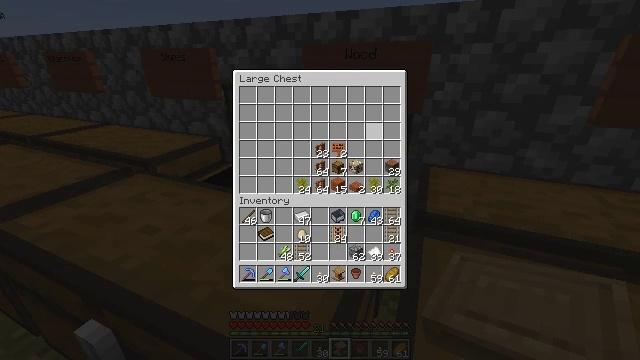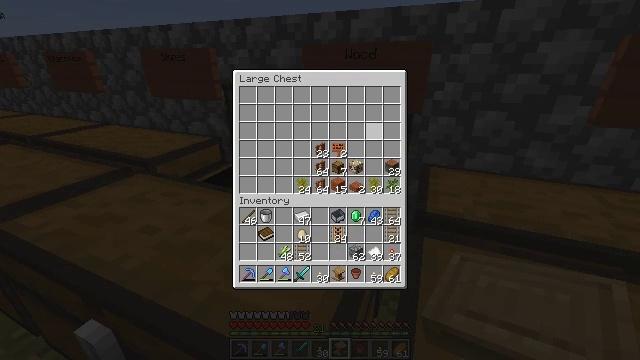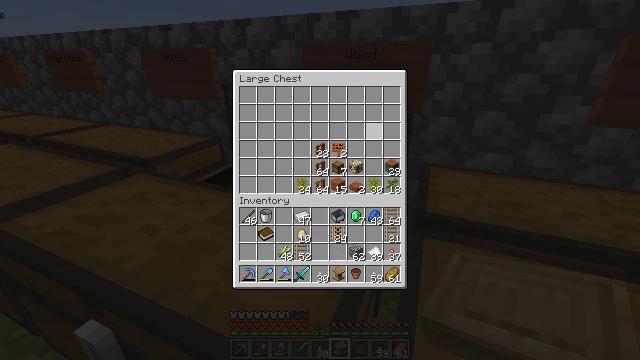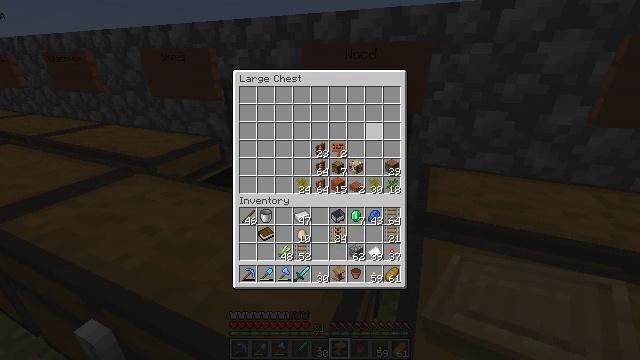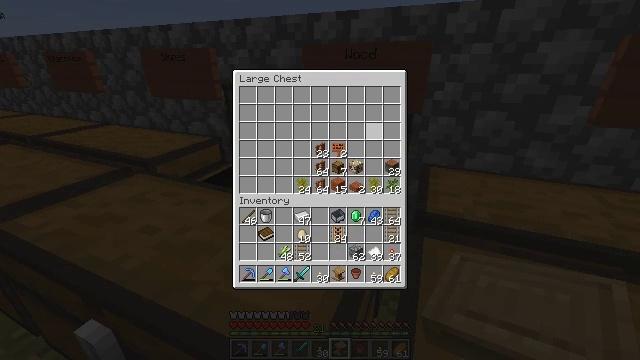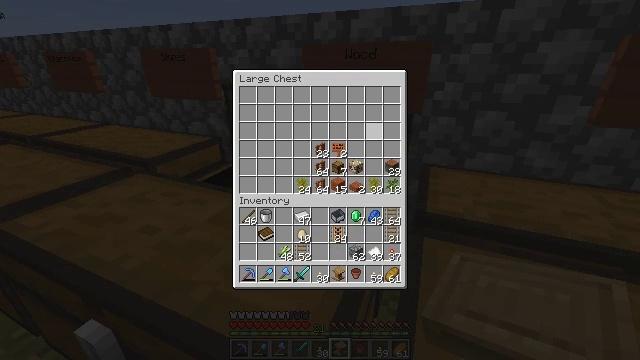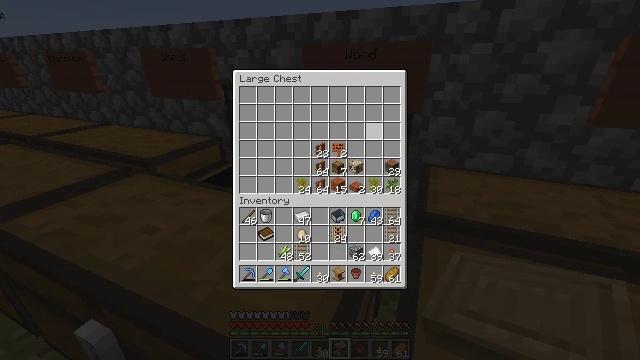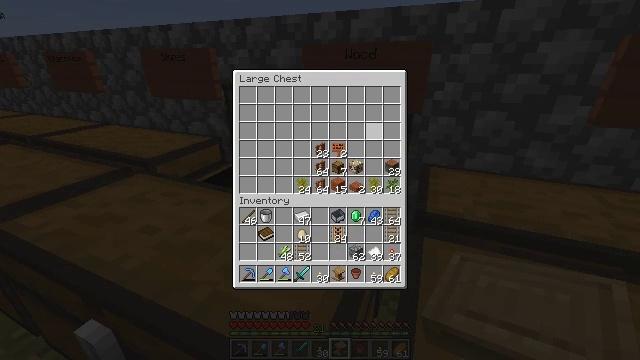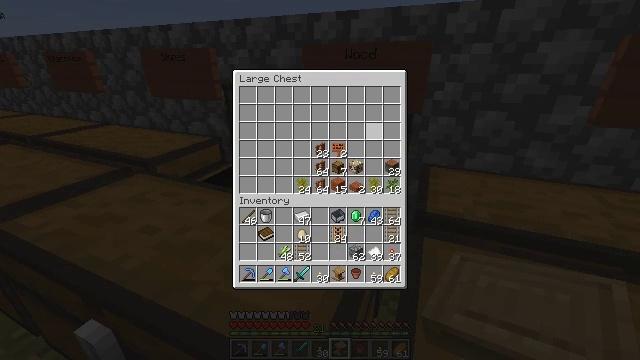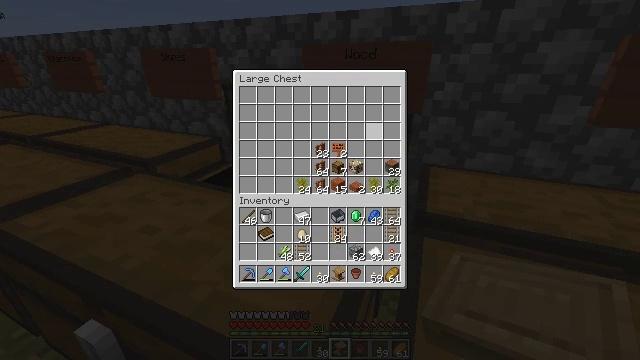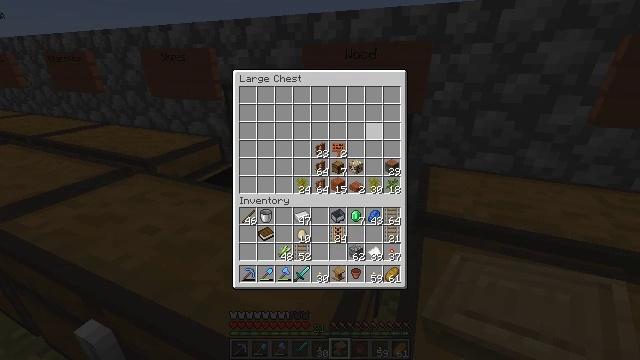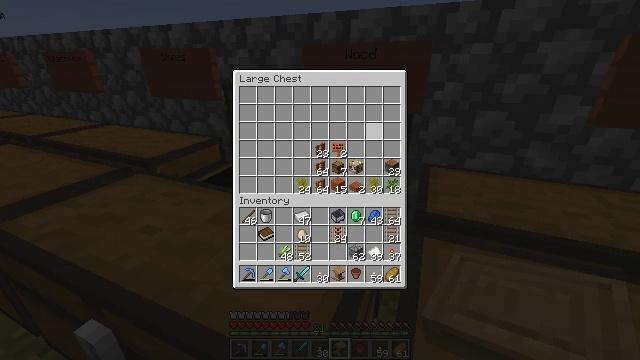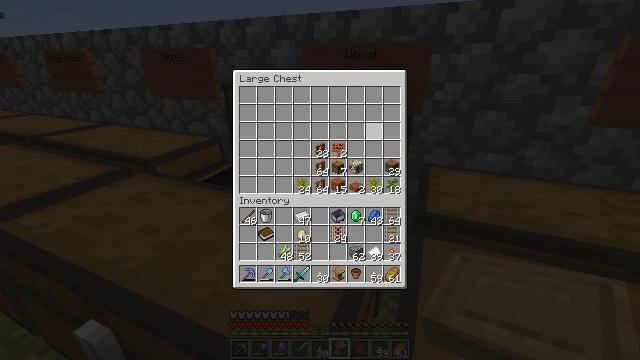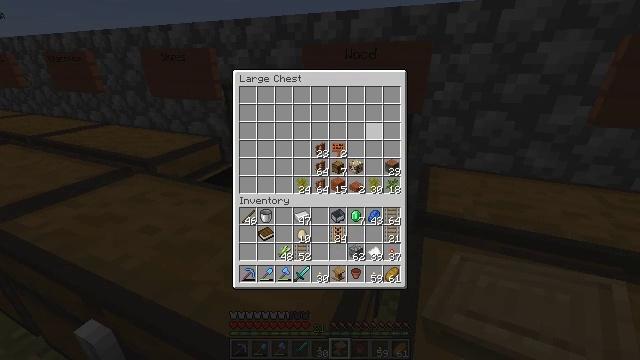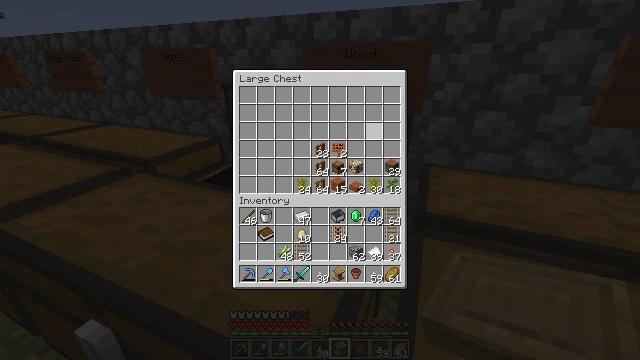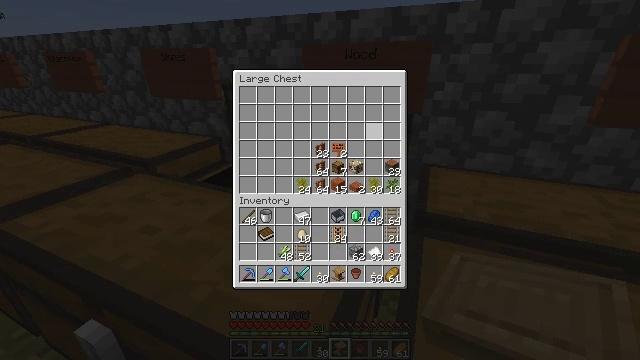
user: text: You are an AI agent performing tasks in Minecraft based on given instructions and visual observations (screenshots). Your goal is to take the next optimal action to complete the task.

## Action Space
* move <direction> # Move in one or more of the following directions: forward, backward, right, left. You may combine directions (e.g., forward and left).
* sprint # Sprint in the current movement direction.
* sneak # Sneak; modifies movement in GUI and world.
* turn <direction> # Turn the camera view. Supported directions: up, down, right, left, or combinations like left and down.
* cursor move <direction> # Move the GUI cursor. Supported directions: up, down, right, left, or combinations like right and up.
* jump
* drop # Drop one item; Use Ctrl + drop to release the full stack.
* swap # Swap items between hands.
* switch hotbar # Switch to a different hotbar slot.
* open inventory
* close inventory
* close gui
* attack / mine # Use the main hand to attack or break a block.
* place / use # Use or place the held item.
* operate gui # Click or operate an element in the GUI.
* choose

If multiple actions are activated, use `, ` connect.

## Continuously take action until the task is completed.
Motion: motion action
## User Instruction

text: Gather sugar cane for crafting.
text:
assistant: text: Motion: no_op
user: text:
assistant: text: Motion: no_op
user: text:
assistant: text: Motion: no_op
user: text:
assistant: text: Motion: no_op
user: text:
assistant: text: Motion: no_op
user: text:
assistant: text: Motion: no_op
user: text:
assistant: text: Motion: no_op
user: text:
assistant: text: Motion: no_op
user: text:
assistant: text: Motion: no_op
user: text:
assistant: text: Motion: no_op
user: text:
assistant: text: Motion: no_op
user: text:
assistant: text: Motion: no_op
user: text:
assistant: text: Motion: no_op
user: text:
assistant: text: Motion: no_op
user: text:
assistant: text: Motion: no_op
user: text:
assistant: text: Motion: no_op
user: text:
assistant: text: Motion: no_op
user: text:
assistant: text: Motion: no_op
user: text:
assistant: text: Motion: no_op
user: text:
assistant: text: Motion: no_op
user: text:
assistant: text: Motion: no_op
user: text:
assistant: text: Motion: no_op
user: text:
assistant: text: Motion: no_op
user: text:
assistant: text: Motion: no_op
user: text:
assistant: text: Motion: no_op
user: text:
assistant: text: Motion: no_op
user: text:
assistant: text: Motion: no_op
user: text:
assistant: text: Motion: no_op
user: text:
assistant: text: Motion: no_op
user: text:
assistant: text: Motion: no_op